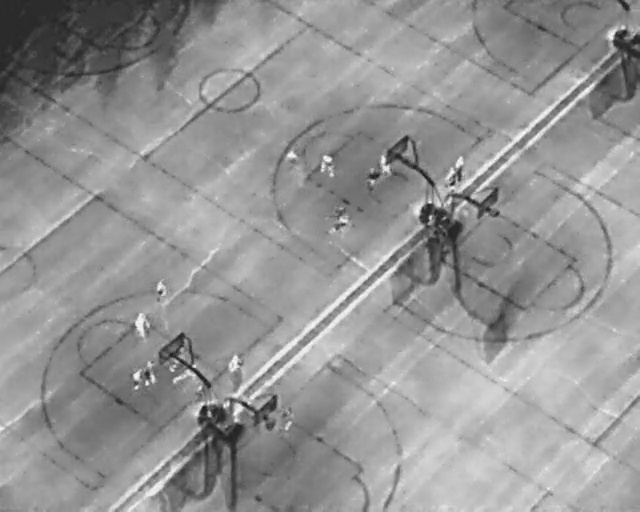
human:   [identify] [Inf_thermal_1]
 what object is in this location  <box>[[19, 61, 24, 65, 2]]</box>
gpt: <ref>1 large person at the left</ref>

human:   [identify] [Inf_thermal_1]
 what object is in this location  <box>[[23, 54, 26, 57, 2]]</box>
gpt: <ref>1 medium person at the left</ref>

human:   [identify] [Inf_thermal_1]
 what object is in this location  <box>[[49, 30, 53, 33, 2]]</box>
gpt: <ref>1 large person at the center</ref>

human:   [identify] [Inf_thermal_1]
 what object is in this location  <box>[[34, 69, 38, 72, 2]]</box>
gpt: <ref>1 large person at the bottom</ref>